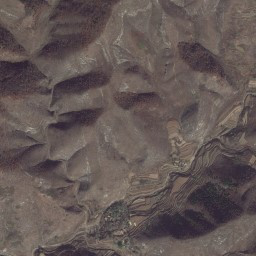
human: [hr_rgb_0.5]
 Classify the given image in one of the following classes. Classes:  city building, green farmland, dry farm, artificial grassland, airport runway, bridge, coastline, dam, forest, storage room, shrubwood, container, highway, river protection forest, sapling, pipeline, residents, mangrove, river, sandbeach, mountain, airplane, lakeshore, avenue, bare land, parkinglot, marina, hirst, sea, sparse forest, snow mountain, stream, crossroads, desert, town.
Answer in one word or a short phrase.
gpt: mountain